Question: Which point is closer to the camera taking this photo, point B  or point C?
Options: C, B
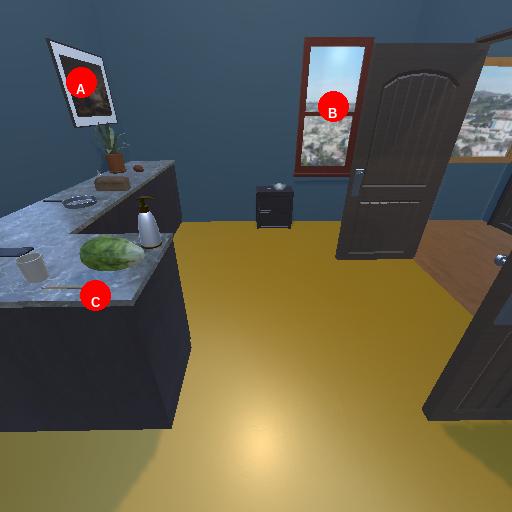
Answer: C